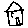
Label: house